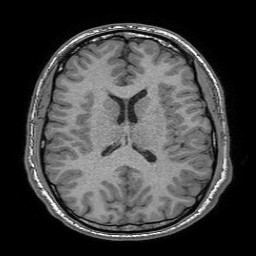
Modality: T1w
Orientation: axial
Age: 25
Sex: male
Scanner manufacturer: philips
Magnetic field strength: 1.5 T
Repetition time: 6.76 s
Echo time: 3.102 s